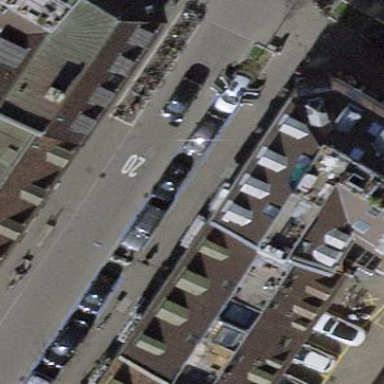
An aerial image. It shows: Parking lane.